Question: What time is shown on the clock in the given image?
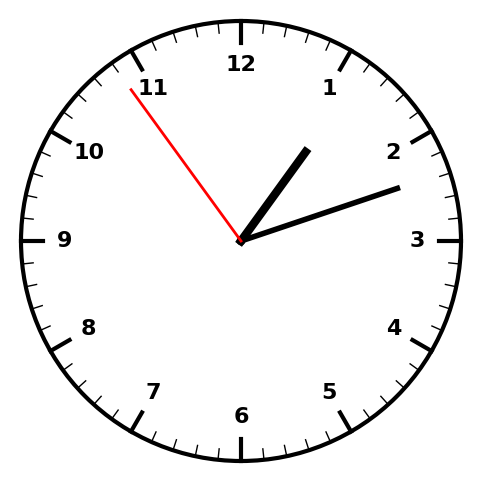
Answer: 01:11:54